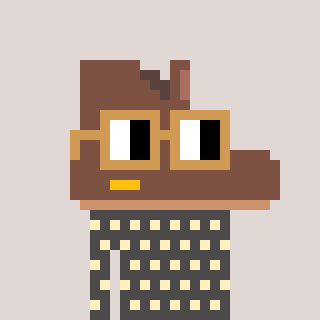
a pixel art character with square brown glasses, a boot-shaped head and a grayscale-colored body on a warm background